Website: lowes
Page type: review-order
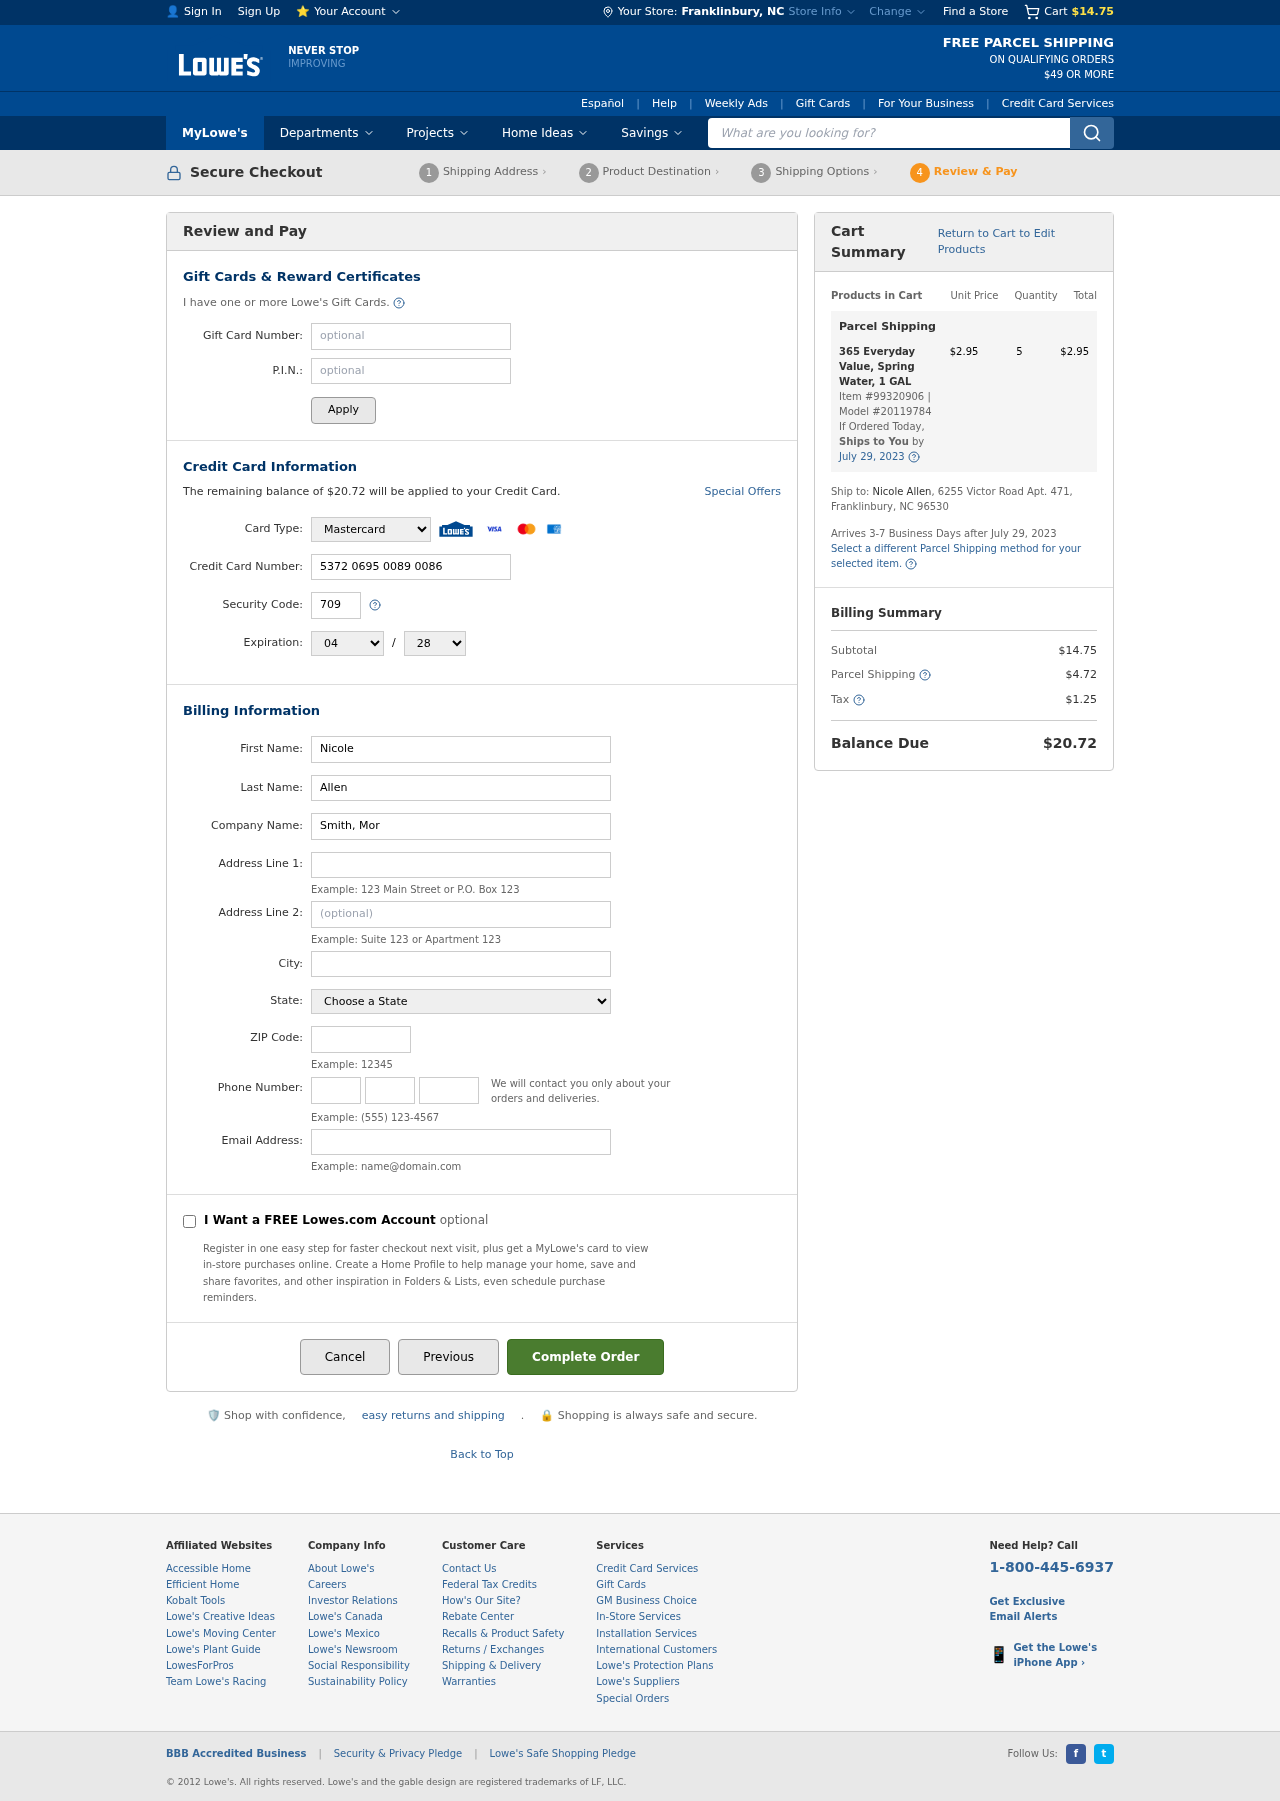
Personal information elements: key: PII_CARD_CVV
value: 709
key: PII_CARD_EXPIRY_MONTH
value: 04
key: PII_CARD_EXPIRY_YEAR
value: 28
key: PII_CARD_NUMBER
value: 5372 0695 0089 0086
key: PII_CARD_TYPE
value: Mastercard
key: PII_CITY
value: Franklinbury
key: PII_CITY_STATE
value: Franklinbury, NC
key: PII_COMPANY
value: Smith, Morgan and Burch
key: PII_EMAIL
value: nallen@yahoo.com
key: PII_FIRSTNAME
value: Nicole
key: PII_LASTNAME
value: Allen
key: PII_PHONE_AREA
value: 440
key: PII_PHONE_PREFIX
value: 507
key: PII_PHONE_SUFFIX
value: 1498
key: PII_POSTCODE
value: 96530
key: PII_STATE
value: North Carolina
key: PII_STREET
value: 6255 Victor Road Apt. 471
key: PII_STREET2
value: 6255 Victor Road Apt. 471
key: PII_STREET2
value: Suite 913
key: PII_FULLNAME2
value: Nicole Allen
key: PII_CITY_STATE_ZIP2
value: Franklinbury, NC 96530
Product elements: key: PRODUCT1_NAME
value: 365 Everyday Value, Spring Water, 1 GAL
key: PRODUCT1_PRICE
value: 2.95
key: PRODUCT1_QUANTITY
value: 5
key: PRODUCT1_ITEM_NUMBER
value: Item #99320906
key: PRODUCT1_MODEL_NUMBER
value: Model #20119784
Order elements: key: ORDER_SUBTOTAL
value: $14.75
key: ORDER_BALANCE_DUE
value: $20.72
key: ORDER_SHIPPING_DATE
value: July 29, 2023
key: ORDER_ITEM_TOTAL
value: $2.95
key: ORDER_SHIPPING_DATE2
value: July 29, 2023
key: ORDER_SHIPPING_COST
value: $4.72
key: ORDER_TAX
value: $1.25
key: ORDER_TOTAL
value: $20.72
Search elements: key: HEADER_SEARCH
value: What are you looking for?